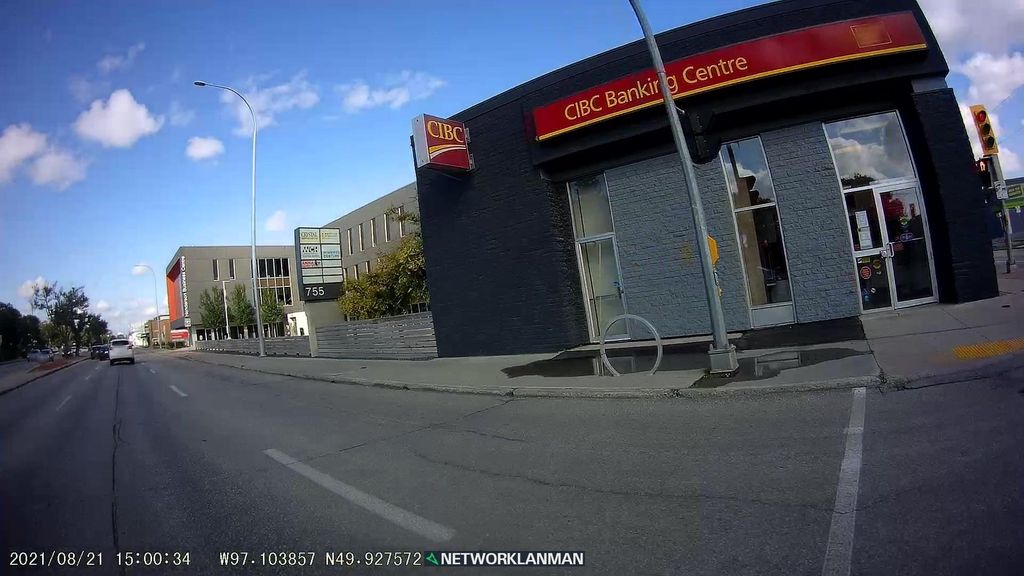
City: winnipeg